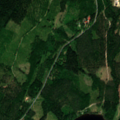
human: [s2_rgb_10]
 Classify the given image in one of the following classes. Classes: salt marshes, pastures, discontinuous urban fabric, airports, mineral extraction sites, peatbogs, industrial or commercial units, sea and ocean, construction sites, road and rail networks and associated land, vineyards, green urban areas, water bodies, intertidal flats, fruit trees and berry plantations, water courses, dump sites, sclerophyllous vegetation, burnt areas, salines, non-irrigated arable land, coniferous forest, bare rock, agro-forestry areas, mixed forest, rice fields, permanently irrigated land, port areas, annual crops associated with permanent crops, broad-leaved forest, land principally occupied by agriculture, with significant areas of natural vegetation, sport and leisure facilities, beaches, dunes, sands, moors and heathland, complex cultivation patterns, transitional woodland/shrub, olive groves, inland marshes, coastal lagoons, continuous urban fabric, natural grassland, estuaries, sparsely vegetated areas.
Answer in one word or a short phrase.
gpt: land principally occupied by agriculture, with significant areas of natural vegetation, broad-leaved forest, mixed forest, water bodies